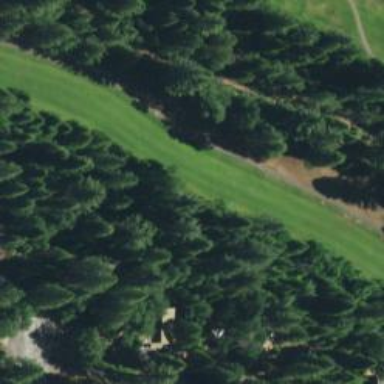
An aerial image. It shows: Footway that doubles as golf path.